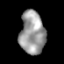
Tissue: prostate
Cell type: Fibroblasts
Senescence score: 0.7712
Nuclear area (px): 1053
Mean DAPI intensity: 154.772